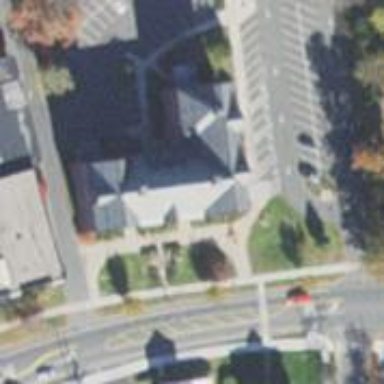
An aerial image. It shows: Town hall.